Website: walmart
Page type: payment
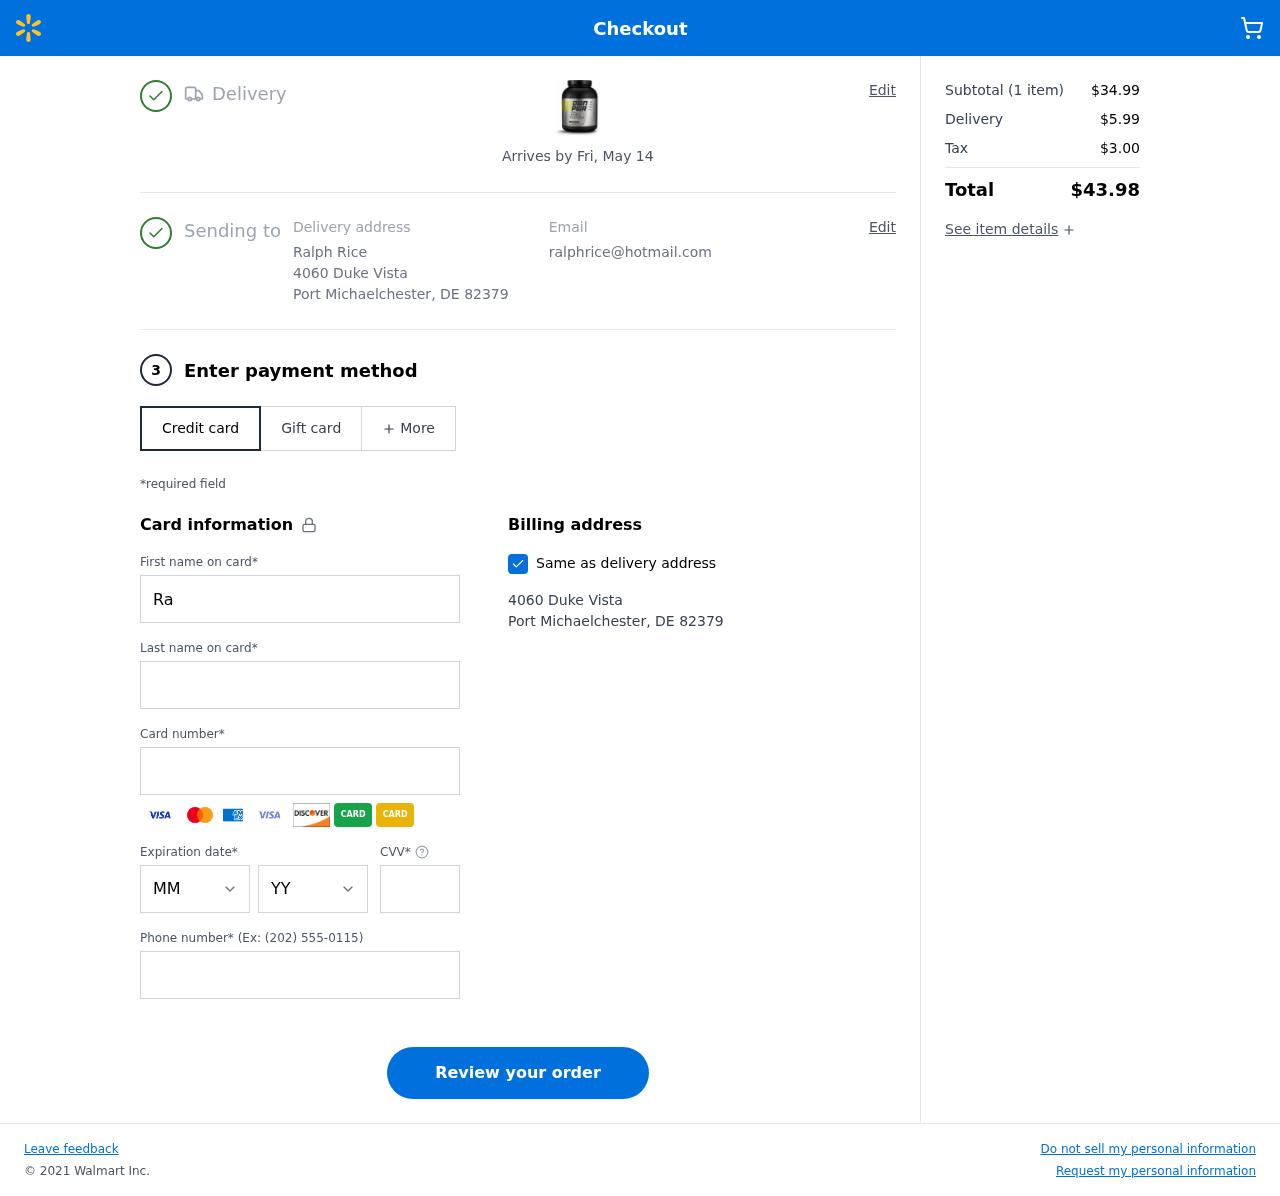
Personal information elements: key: PII_CARD_CVV
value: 124
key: PII_CARD_EXPIRY_MONTH
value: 04
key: PII_CARD_EXPIRY_YEAR
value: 30
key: PII_CARD_NUMBER
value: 4730 1502 2434 0655
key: PII_CITY
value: Port Michaelchester
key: PII_EMAIL
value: ralphrice@hotmail.com
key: PII_FIRSTNAME
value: Ralph
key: PII_FULLNAME
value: Ralph Rice
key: PII_LASTNAME
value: Rice
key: PII_PHONE
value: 5263236180
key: PII_POSTCODE
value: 82379
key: PII_STATE_ABBR
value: DE
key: PII_STREET
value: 4060 Duke Vista
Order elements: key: ORDER_DELIVERY_DATE
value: Arrives by Fri, May 14
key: ORDER_NUM_ITEMS
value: (1 item)
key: ORDER_SUBTOTAL
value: $34.99
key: ORDER_SHIPPING_COST
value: $5.99
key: ORDER_TAX
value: $3.00
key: ORDER_TOTAL
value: $43.98